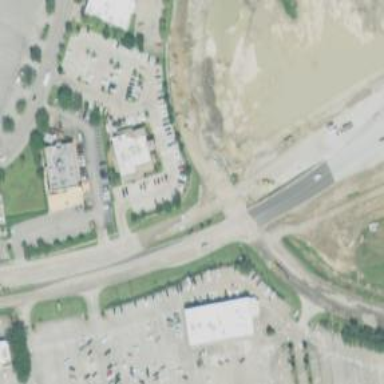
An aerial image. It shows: Secondary link road.